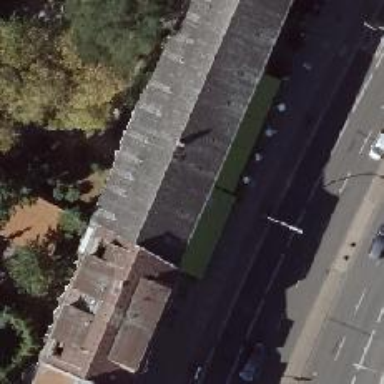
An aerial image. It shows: Café.